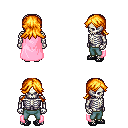
a pixel art fantasy rpg character, male body template, skeleton, pink cape, teal pants, light blonde loose hair, ghillies, four views (front, back, left, right), 2x2 character sprite sheet, small pixel art, hard edges, no anti-aliasing